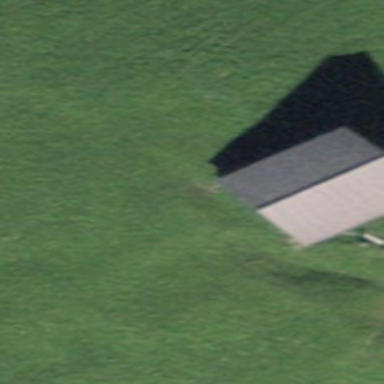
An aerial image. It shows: Rural barn.